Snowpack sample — Buffalo Mountain, Silverthorne, Colorado, USA (2/22/26, 2:02 PM MST)
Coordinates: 39.622, -106.113
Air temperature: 33 °F
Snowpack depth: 63 cm
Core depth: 20 cm
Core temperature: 24.8 °F
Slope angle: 11°, slope face: 116°
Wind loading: low
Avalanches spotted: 0
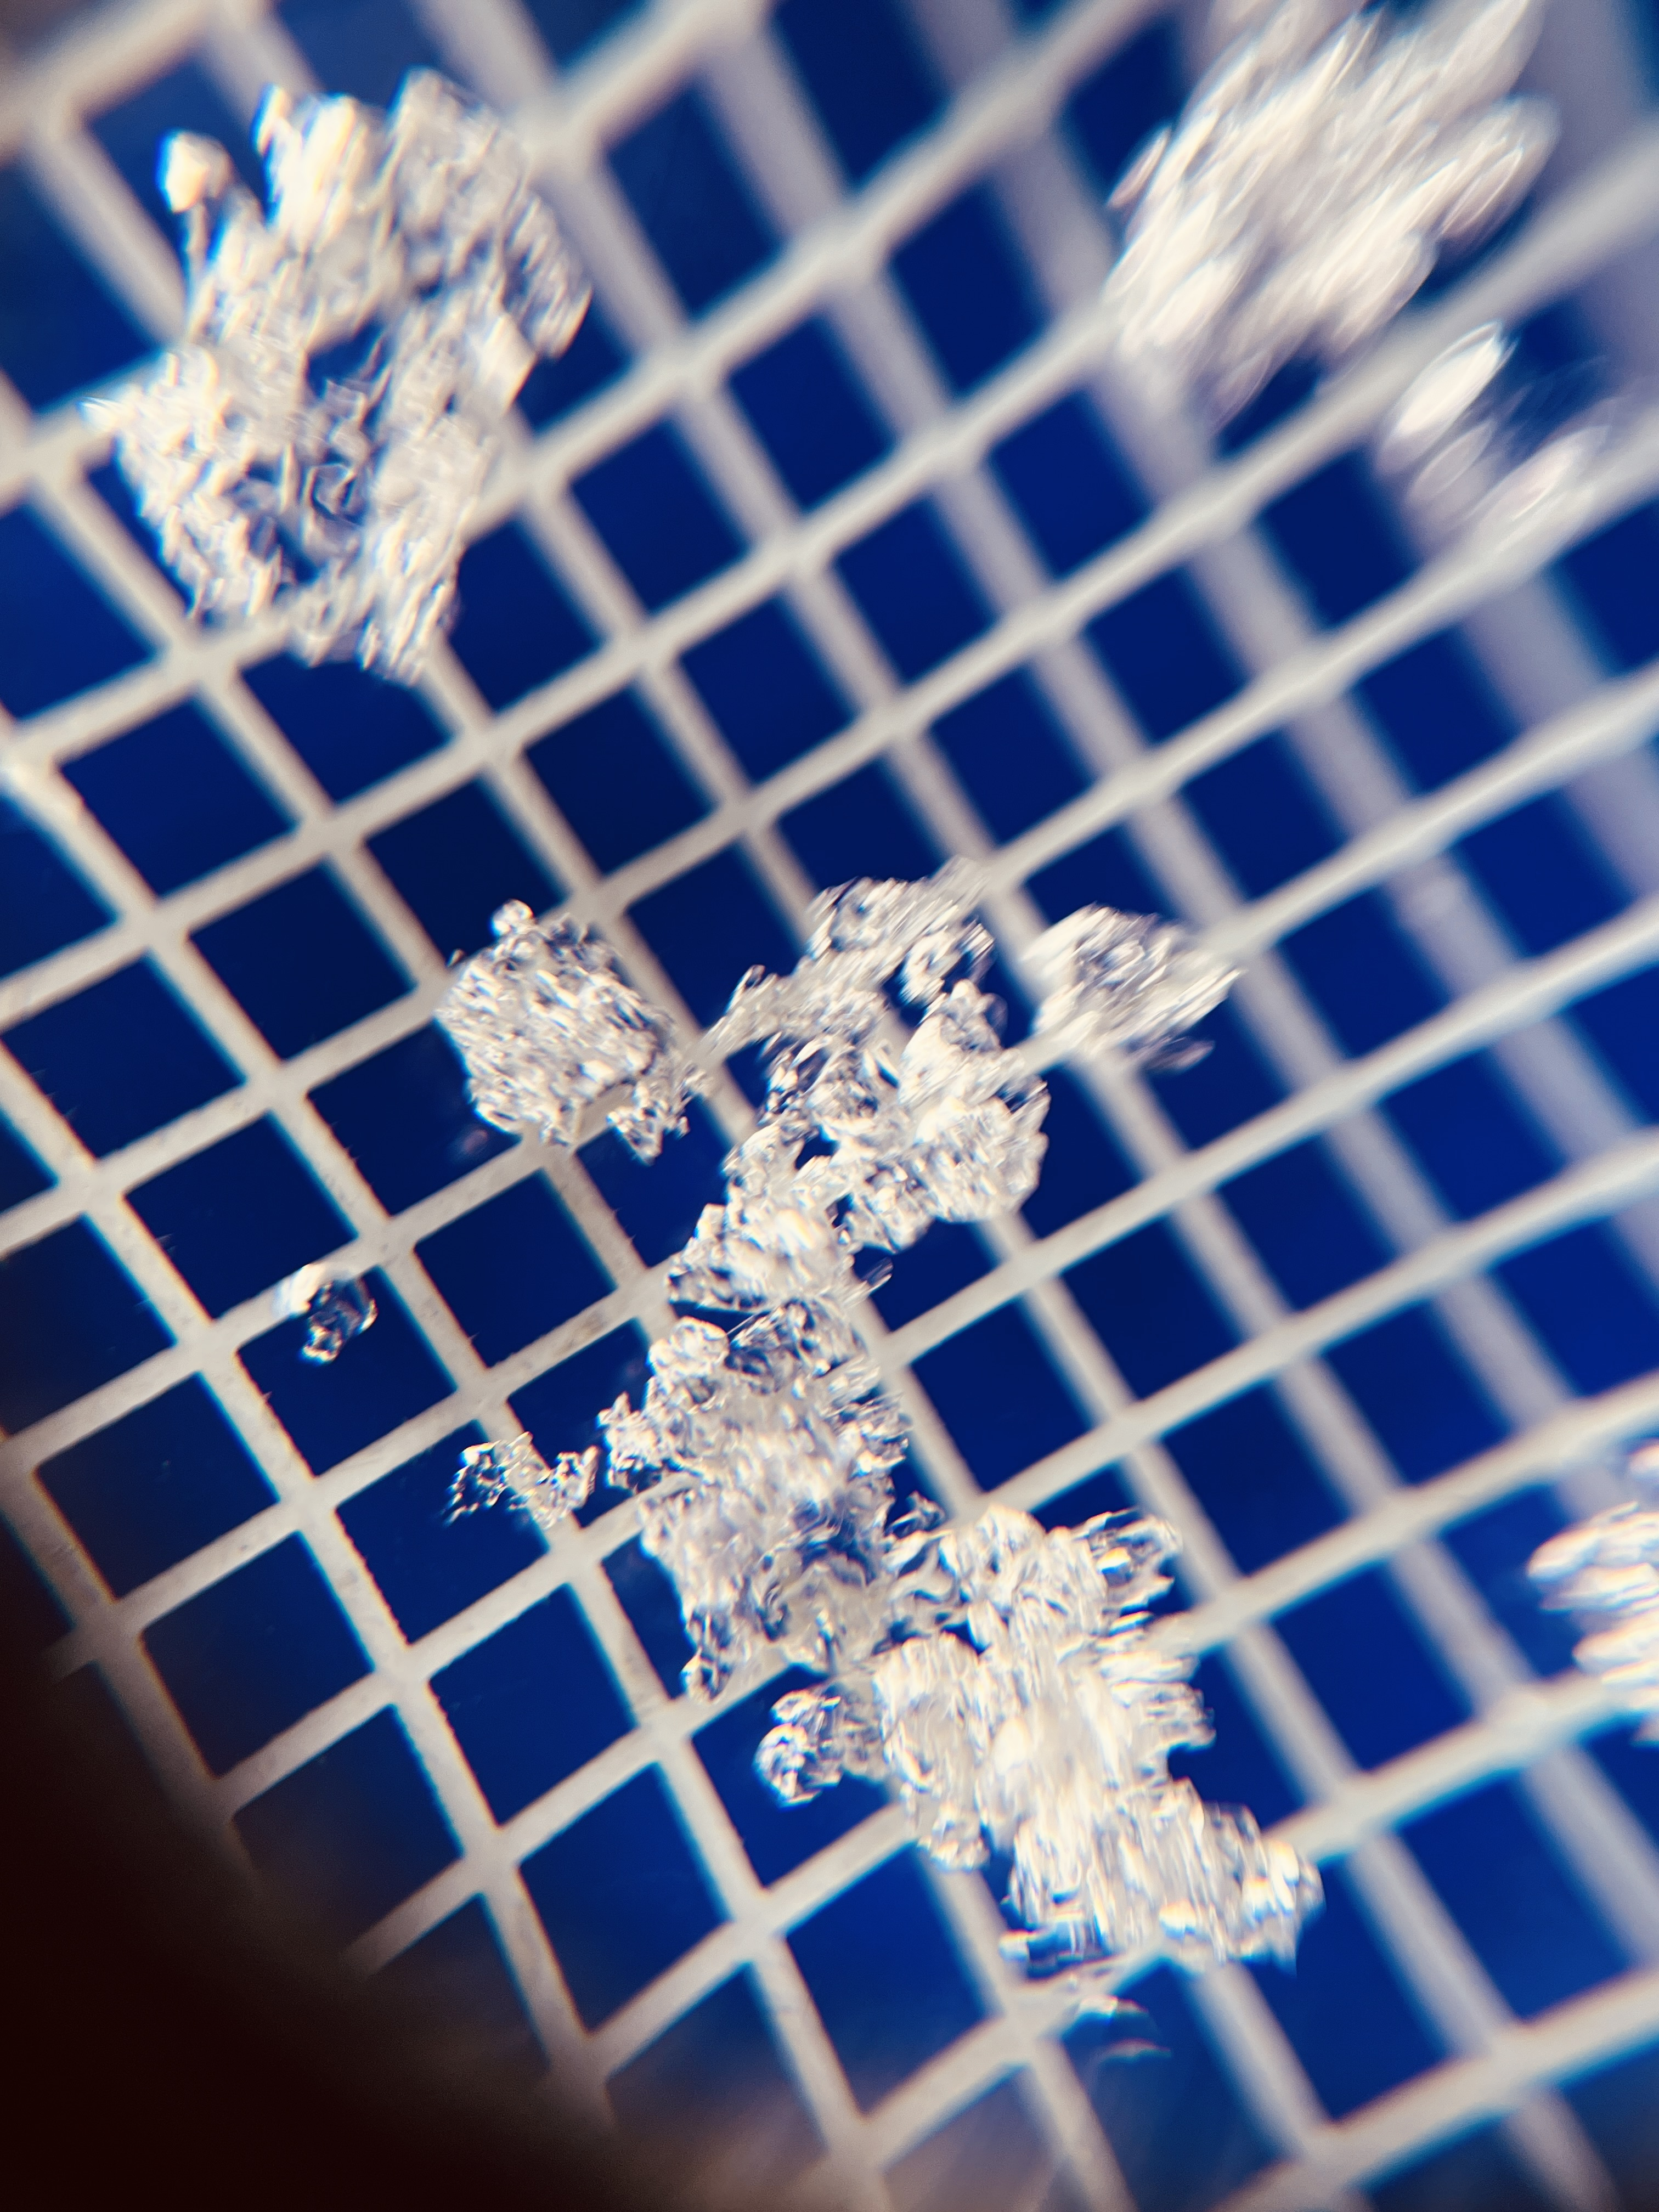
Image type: magnified_profile
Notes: In a firebreak similar to site 1, minimal wind loading with no spotted avalanches (not many faces in view though)